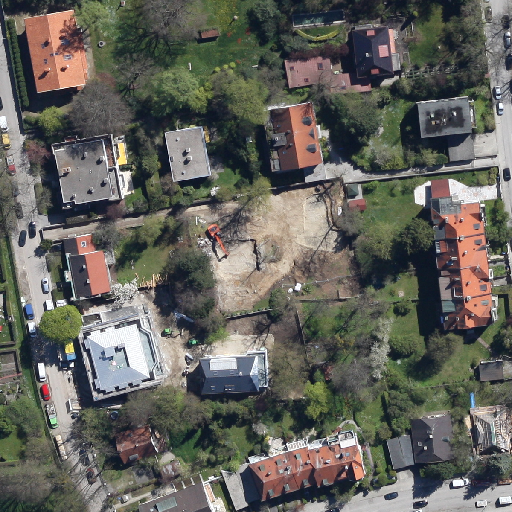
Referring expression: paved road along with tree